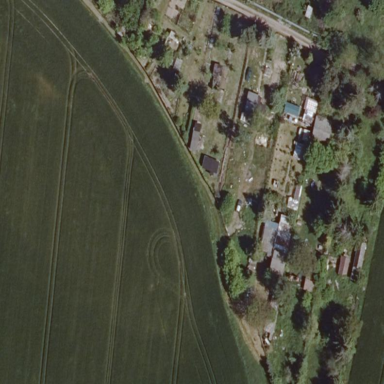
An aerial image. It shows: Allotments area.